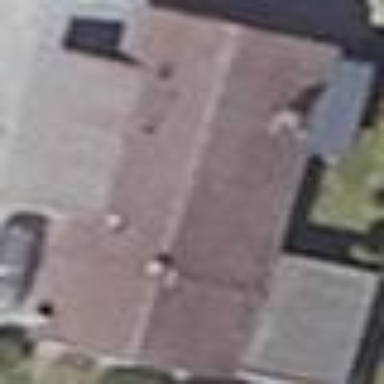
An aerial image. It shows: Gabled house with red roof. The roof is oriented along the house.